Field crop: maize
Growth stage: 1
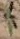
Species: atriplex